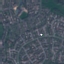
Label: Residential